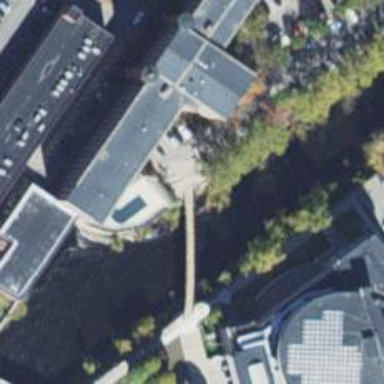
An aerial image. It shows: Path over cantilever bridge.